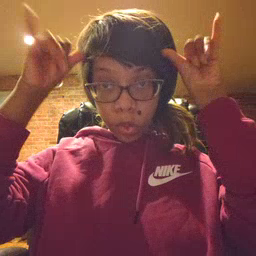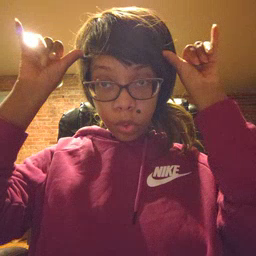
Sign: cow